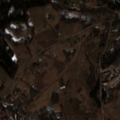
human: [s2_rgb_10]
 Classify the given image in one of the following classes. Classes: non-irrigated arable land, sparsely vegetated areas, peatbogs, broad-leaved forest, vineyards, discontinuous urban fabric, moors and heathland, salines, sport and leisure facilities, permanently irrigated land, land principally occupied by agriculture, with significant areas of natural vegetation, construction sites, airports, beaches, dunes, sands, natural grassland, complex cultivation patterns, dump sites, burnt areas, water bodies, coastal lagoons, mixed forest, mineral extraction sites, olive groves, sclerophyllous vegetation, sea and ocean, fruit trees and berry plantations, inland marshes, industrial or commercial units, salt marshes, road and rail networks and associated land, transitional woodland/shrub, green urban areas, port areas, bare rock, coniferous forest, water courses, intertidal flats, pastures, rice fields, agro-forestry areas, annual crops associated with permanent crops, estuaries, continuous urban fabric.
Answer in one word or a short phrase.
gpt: discontinuous urban fabric, pastures, complex cultivation patterns, land principally occupied by agriculture, with significant areas of natural vegetation, mixed forest